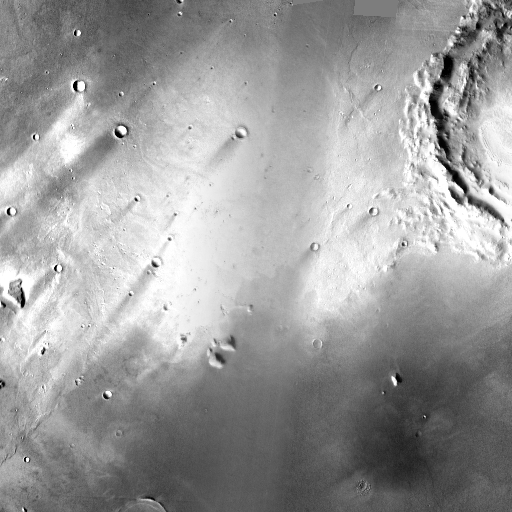
Crater classes present: Background, Other